Aerial crown-view tile of a tropical tree (Barro Colorado Island, Panama), acquired 20250915:
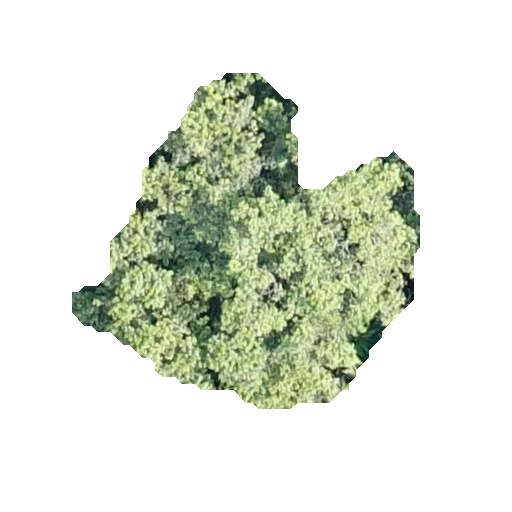
Species: Luehea seemannii
GBIF accepted scientific name: Luehea seemannii
Crown area: 103.529 m²